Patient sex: M
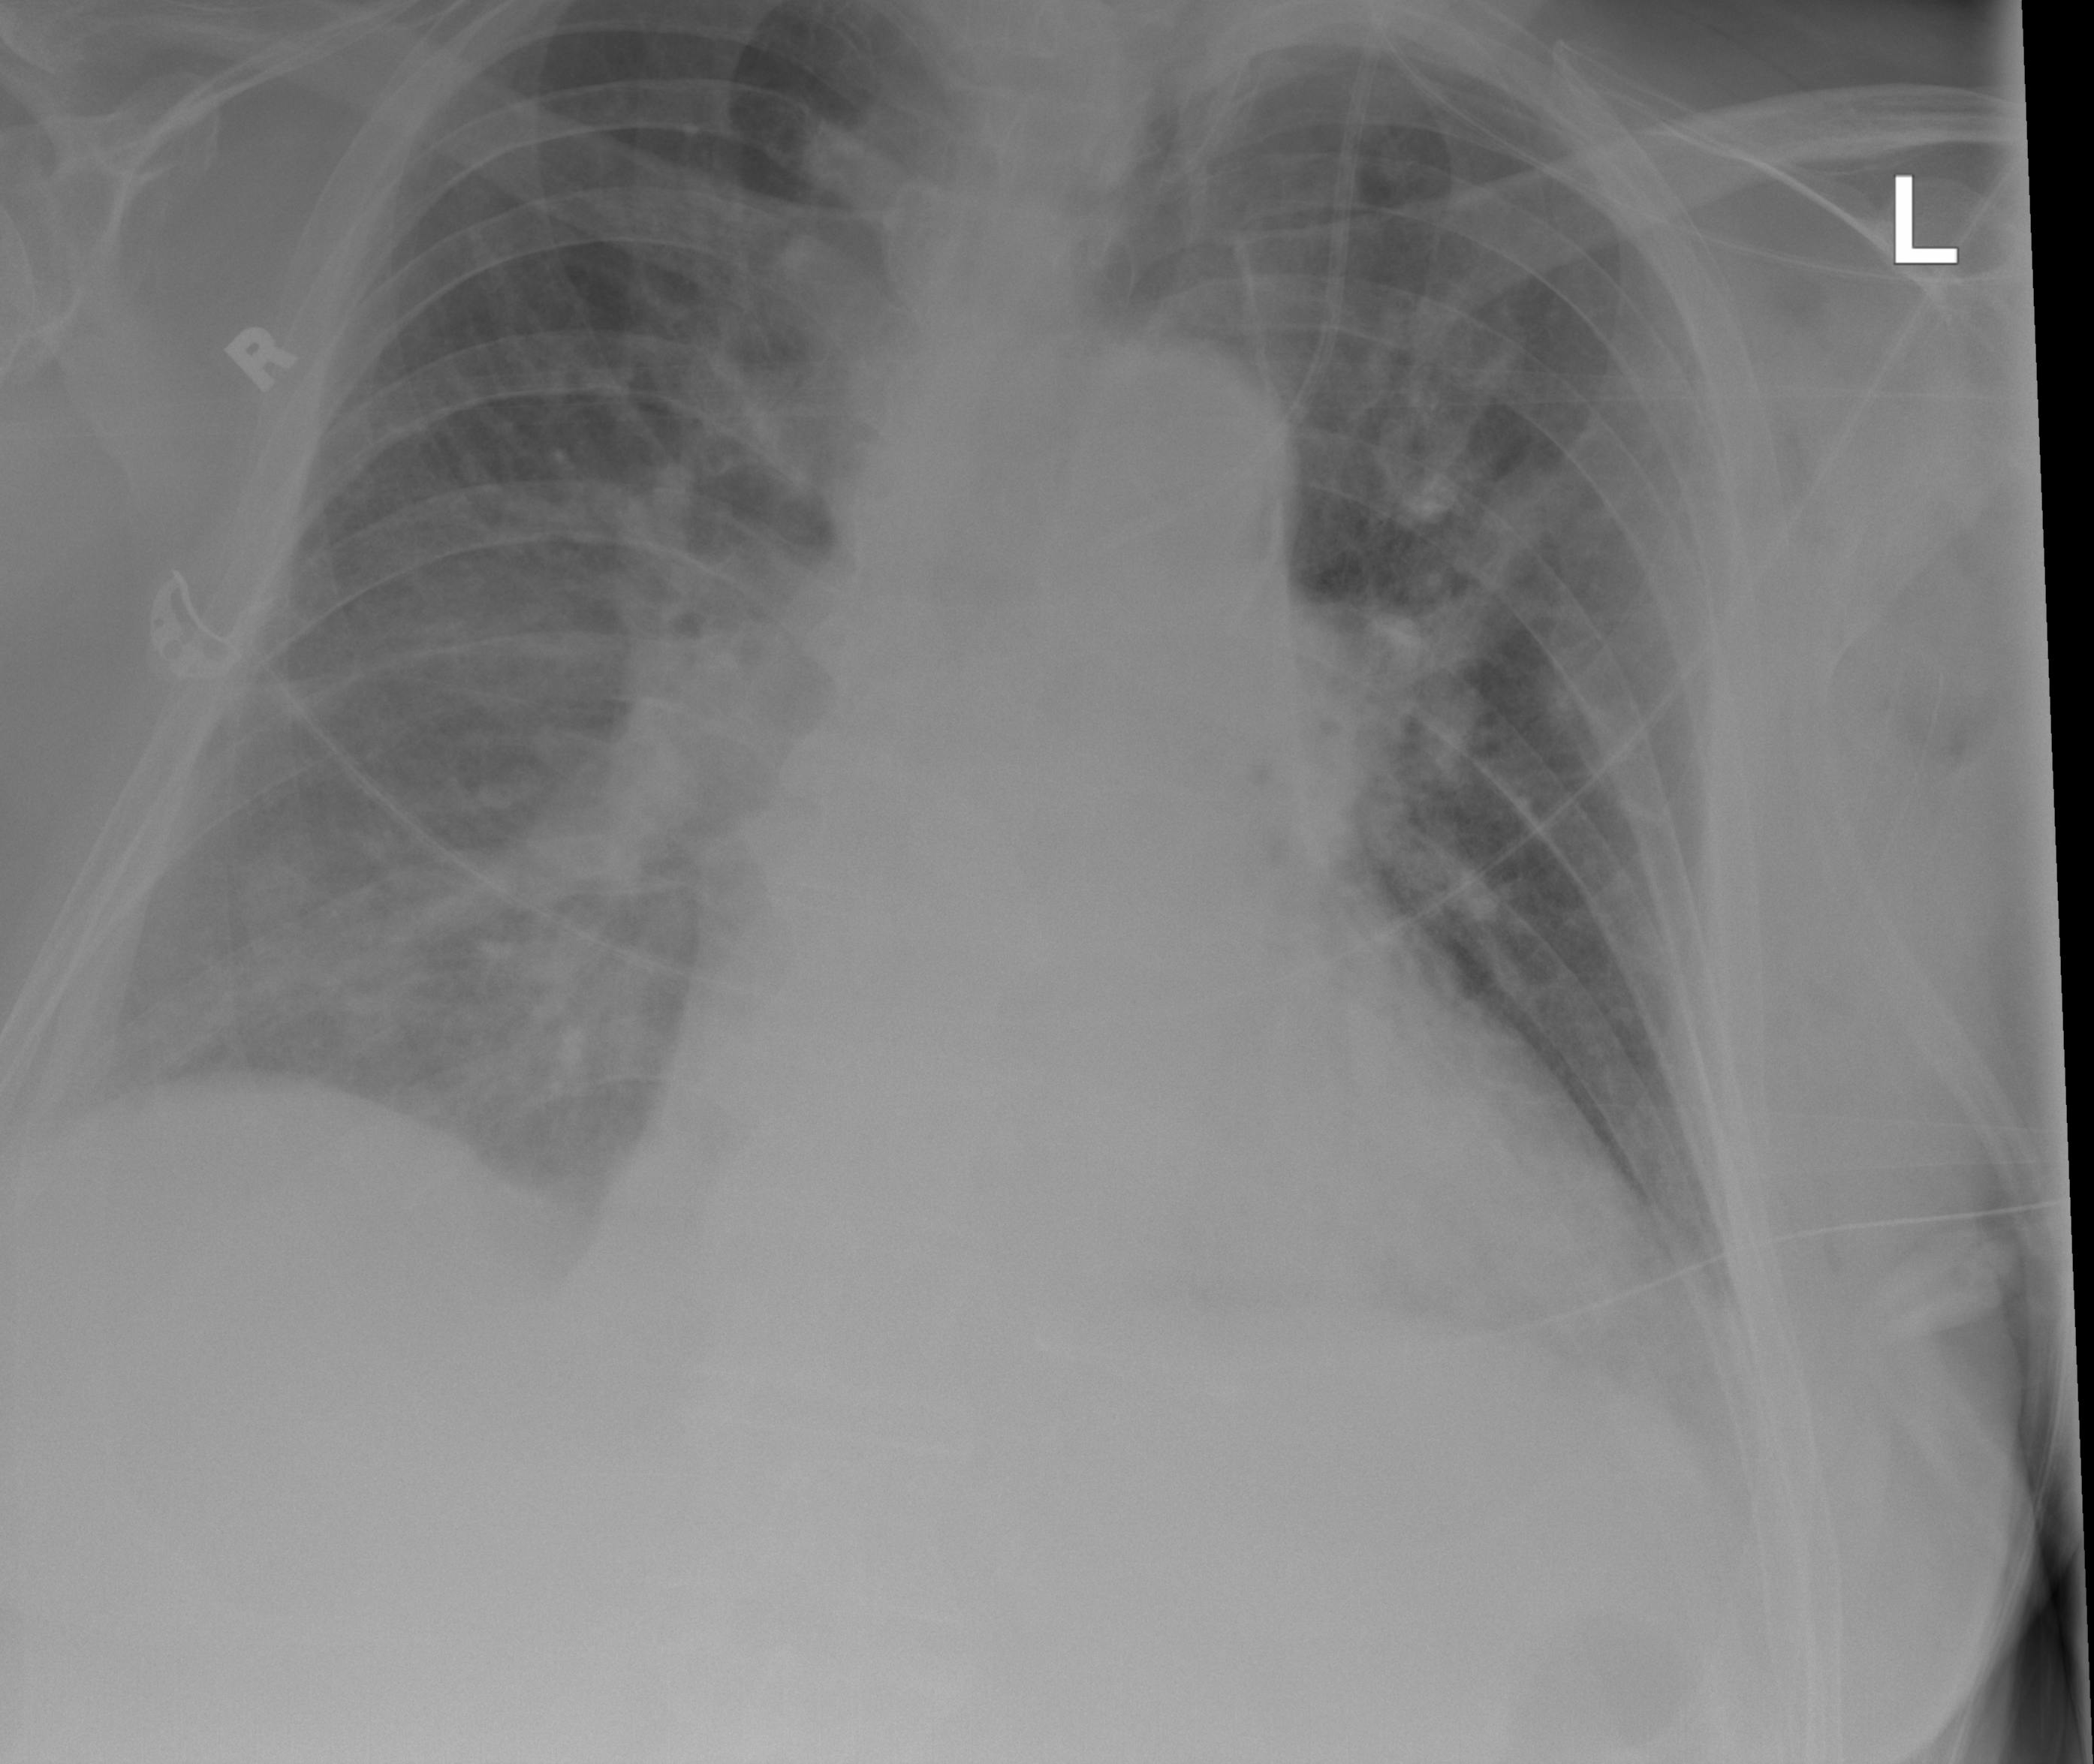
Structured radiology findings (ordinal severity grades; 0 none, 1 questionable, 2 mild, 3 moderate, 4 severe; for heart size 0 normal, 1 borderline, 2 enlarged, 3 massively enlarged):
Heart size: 2
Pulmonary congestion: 2
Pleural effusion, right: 1
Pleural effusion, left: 2
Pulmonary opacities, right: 2
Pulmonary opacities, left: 2
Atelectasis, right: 2
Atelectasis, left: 2